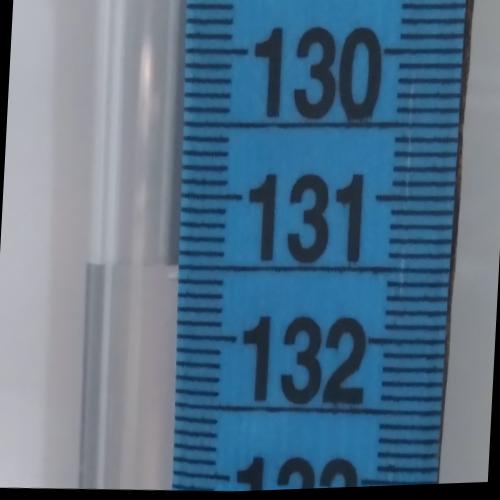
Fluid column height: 131.5 cm